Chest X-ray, AP view. Patient: 24 years old, sex M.
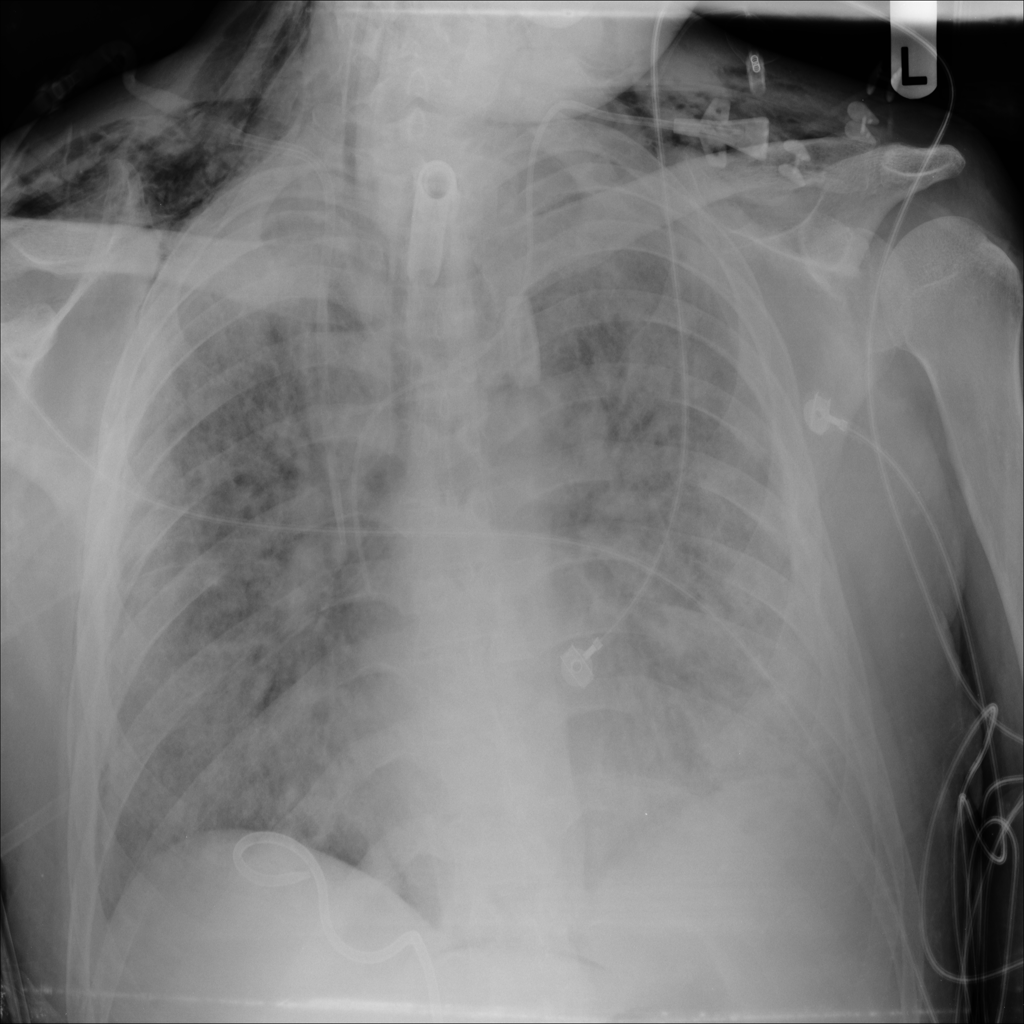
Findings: No Finding